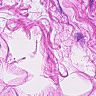
Metastatic tissue present: no